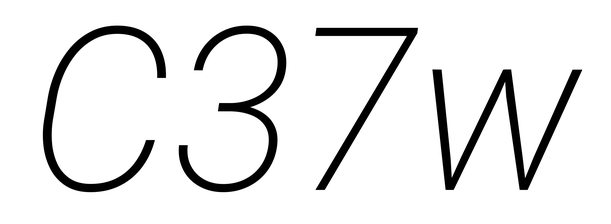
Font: Roboto-Italic_ExtraLight_Italic